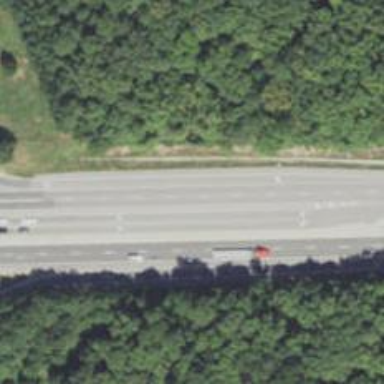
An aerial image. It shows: View of motorway.